Field crop: maize
Growth stage: 2
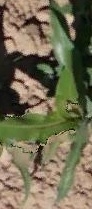
Species: maize